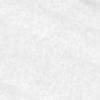
Label: no_change